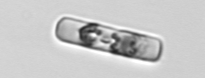
Label: Guinardia_delicatula